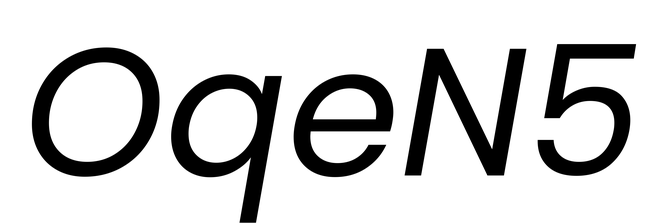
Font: Poppins-Italic